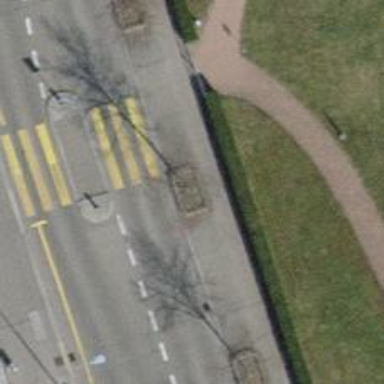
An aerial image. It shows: Avenue of trees.